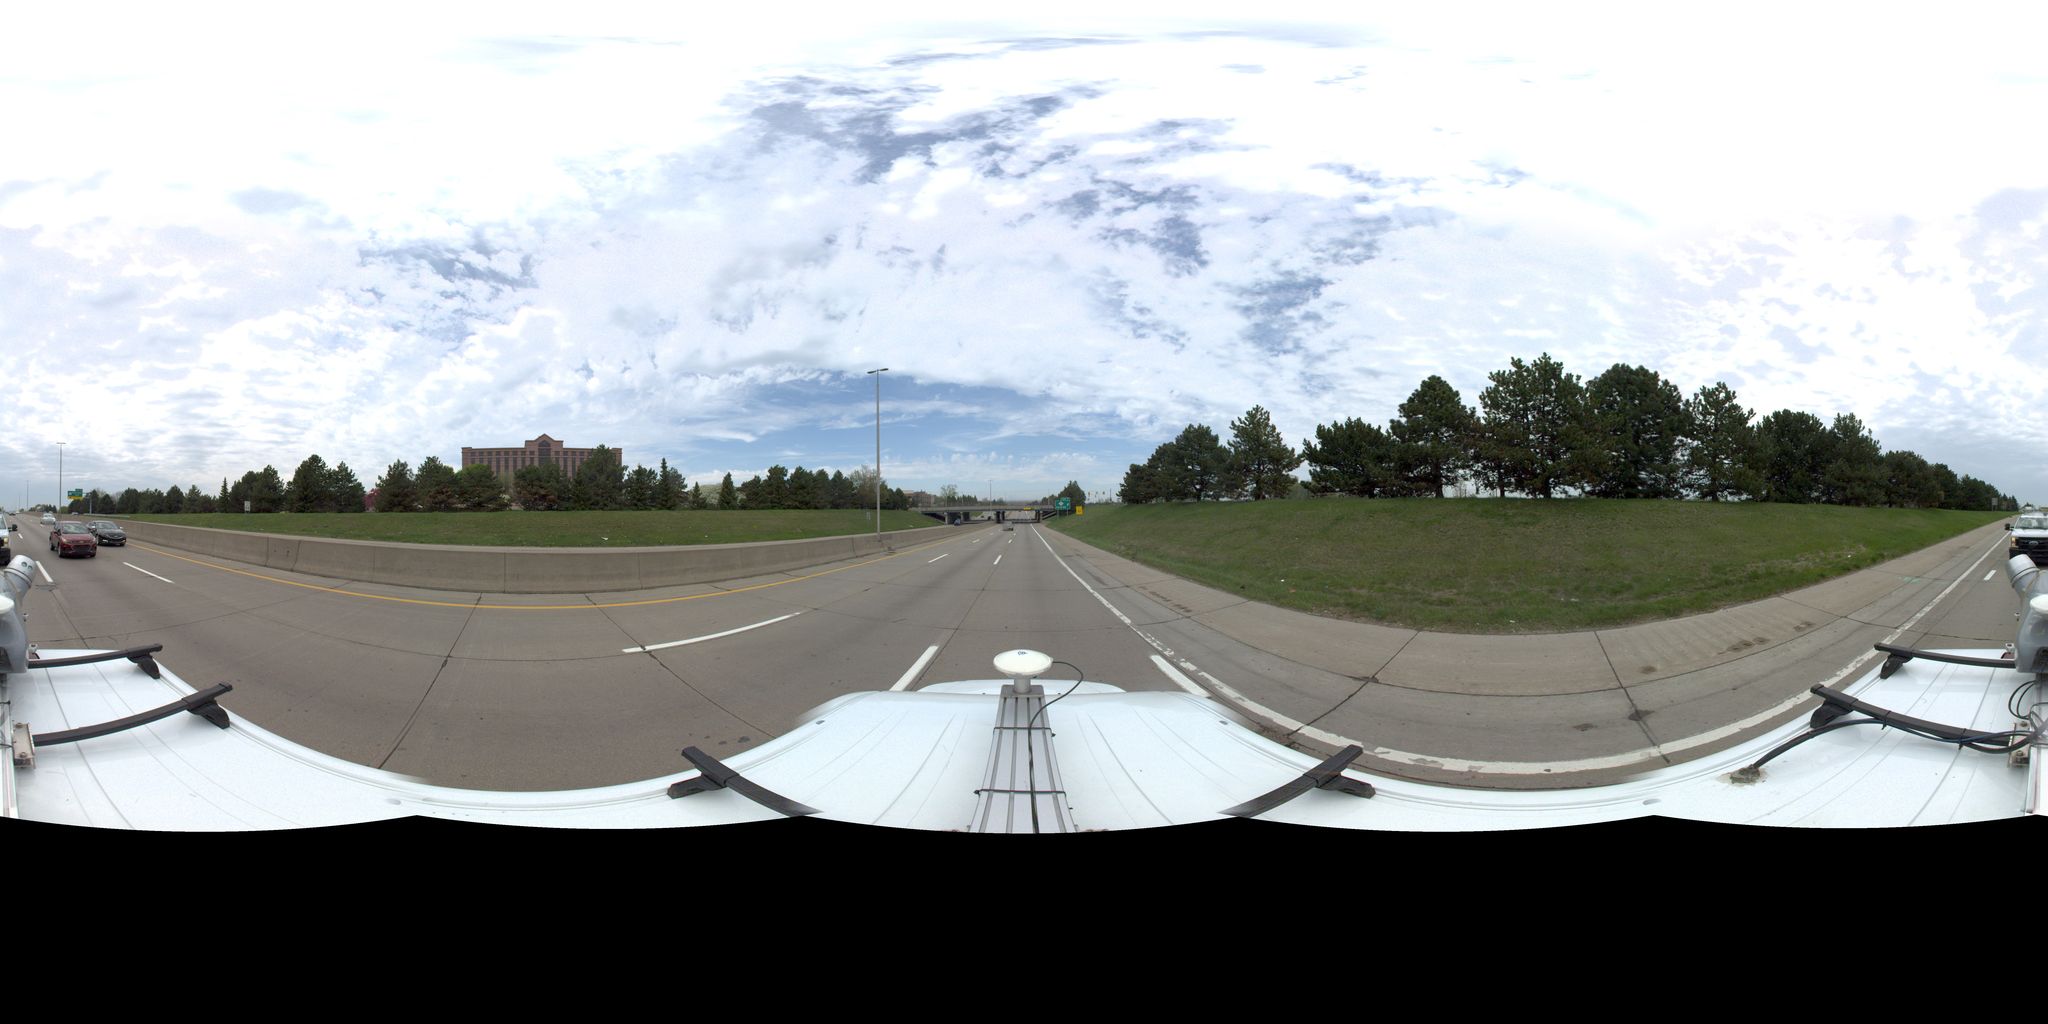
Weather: cloudy
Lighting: day
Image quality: slightly poor
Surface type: driving surface
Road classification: motorway
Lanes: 4, 3
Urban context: low density rural
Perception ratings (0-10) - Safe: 2.36, Lively: 3.11, Beautiful: 3.19, Boring: 4.66, Depressing: 4.82, Wealthy: 2.37